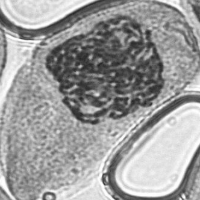
Label: prophase